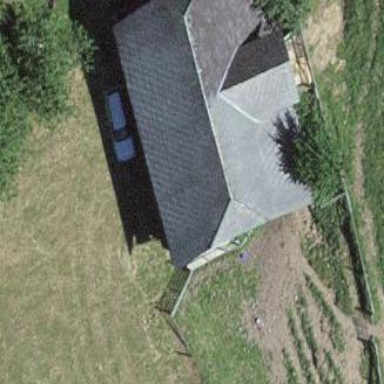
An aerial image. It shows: Rural barn.